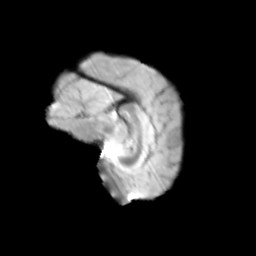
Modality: T2w
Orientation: sagittal
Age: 13
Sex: female
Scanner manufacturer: siemens
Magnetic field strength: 3 T
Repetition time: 3.8 s
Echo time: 0.07 s